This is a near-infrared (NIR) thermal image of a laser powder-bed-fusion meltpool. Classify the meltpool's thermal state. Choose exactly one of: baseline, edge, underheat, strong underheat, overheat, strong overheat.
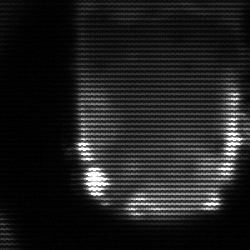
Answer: baseline